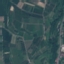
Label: PermanentCrop